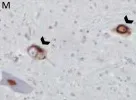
Neuropathological features of concurrent MS and ALS. PLP-stained section of demyelinated lesion in dorsal column of cervical spinal cord (arrow).
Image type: pathology (immunostaining)